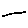
Label: line